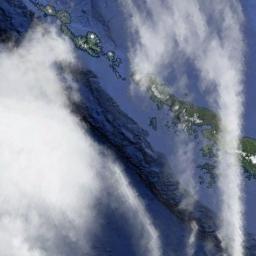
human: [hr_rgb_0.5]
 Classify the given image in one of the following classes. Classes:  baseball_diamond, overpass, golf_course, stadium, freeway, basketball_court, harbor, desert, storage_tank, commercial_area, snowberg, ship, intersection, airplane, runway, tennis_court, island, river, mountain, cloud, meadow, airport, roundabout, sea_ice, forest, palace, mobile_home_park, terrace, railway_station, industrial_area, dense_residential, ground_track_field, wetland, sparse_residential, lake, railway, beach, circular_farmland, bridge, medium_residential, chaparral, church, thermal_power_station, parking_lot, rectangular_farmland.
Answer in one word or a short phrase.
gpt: cloud